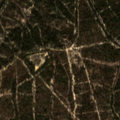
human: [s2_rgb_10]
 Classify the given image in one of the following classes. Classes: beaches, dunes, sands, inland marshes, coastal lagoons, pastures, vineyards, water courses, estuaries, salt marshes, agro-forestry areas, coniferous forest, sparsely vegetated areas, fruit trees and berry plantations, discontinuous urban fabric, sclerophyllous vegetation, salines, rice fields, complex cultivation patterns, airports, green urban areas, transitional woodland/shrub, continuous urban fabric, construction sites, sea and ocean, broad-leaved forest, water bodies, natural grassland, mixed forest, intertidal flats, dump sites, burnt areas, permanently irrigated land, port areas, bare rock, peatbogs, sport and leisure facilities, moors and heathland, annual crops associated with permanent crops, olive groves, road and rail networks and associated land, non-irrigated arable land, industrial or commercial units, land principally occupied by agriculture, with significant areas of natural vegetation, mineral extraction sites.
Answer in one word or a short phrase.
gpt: rice fields, broad-leaved forest, mixed forest